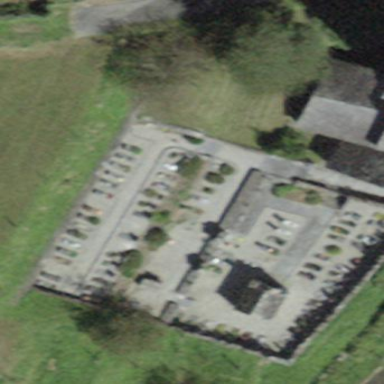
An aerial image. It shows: Cemetery.